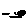
Label: cloud